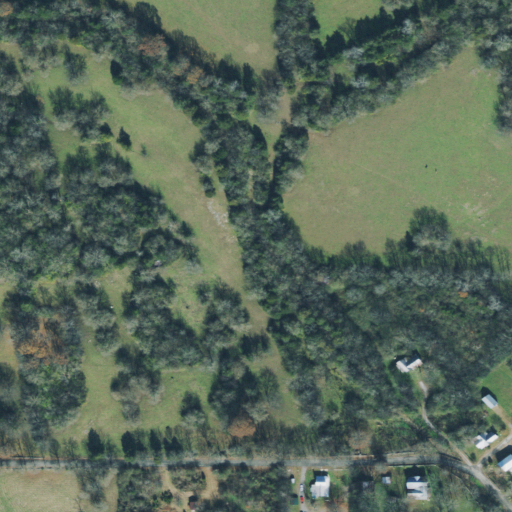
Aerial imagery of valley in Tennessee named Martin Hollow containing pasture, mixed forest, open development, deciduous forest, and low intensity development